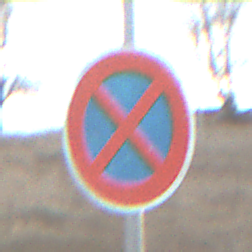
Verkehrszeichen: AbsolutesHalteverbot
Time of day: SunriseSunset
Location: Outdoor (RoadRail)
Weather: PartlyCloudy
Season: NotSpecified
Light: Natural